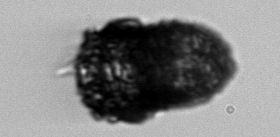
Label: Tintinnopsis